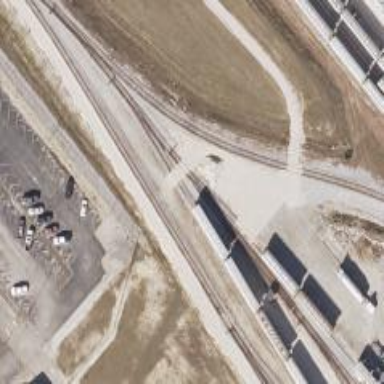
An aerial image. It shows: Railway spur service.